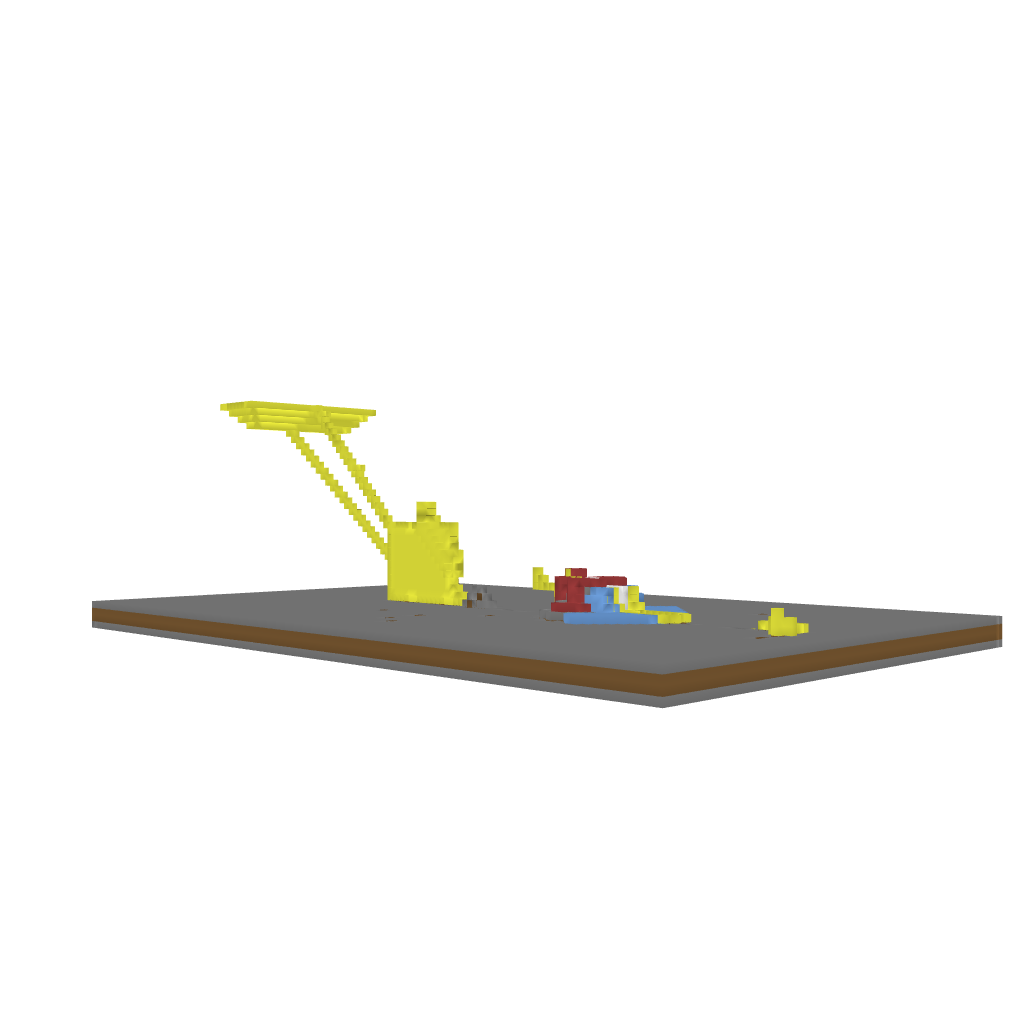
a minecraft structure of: Rollercoaster good quality